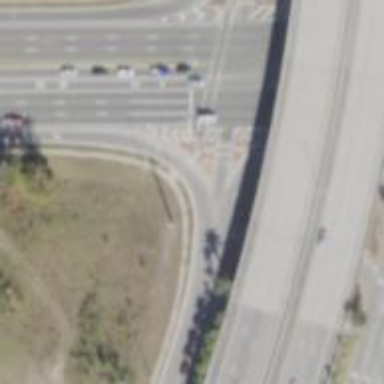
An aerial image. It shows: Footway located on traffic island.